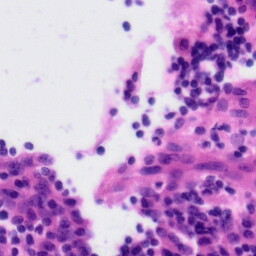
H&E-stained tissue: Tonsil